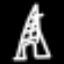
Label: The Eiffel Tower